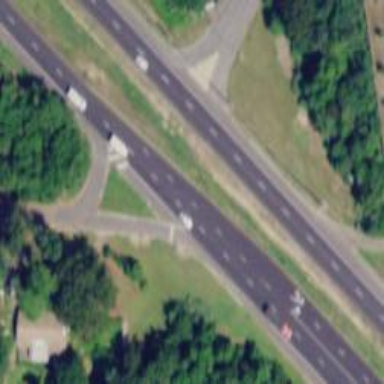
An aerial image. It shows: Trunk link highway.